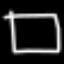
Label: square